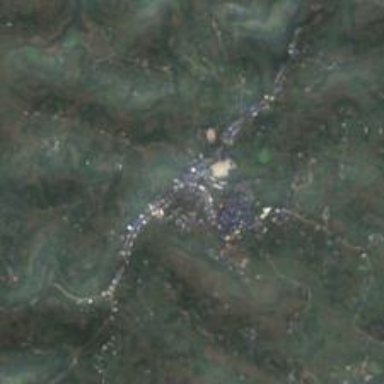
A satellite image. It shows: Town.